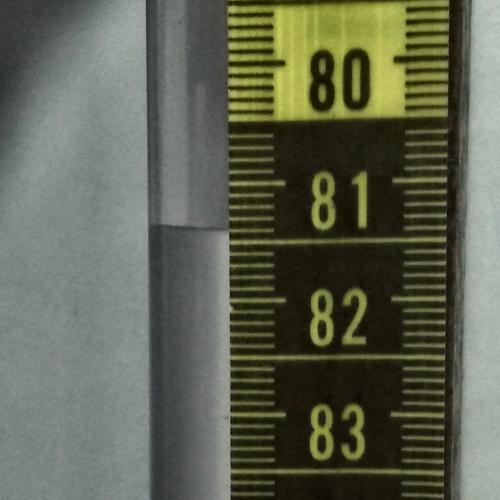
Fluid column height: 81.4 cm